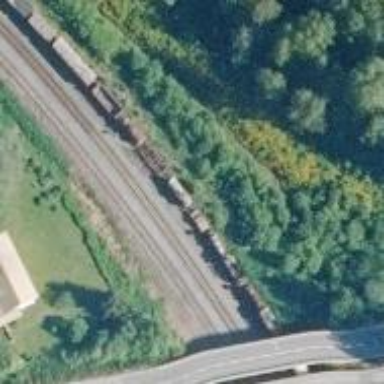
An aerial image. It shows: Abandoned railway yard.